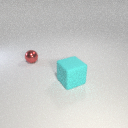
large cyan rubber cube in front of small red metal sphere